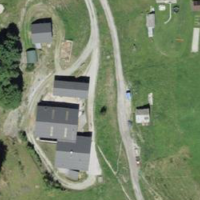
EUNIS habitat code: 24
Species observed at this site:
Salvia pratensis